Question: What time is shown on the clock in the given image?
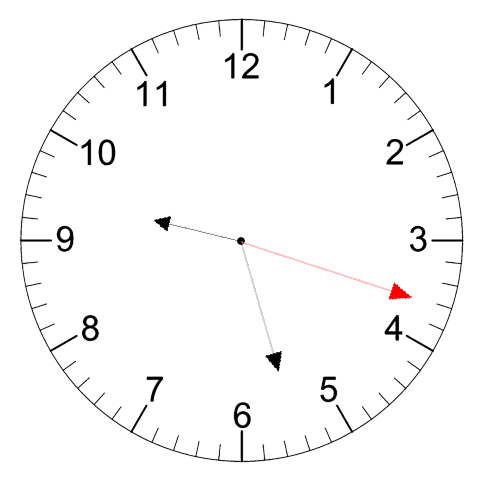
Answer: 09:27:18